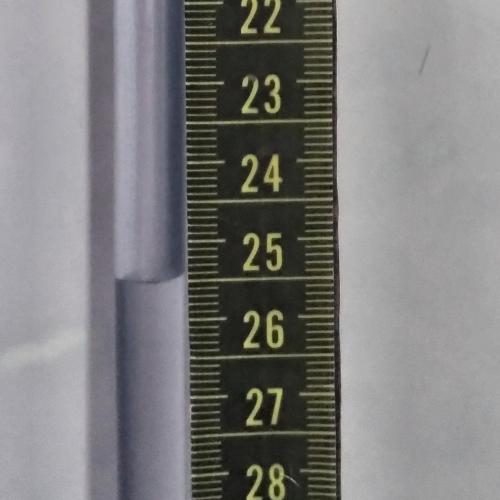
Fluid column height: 25.4 cm